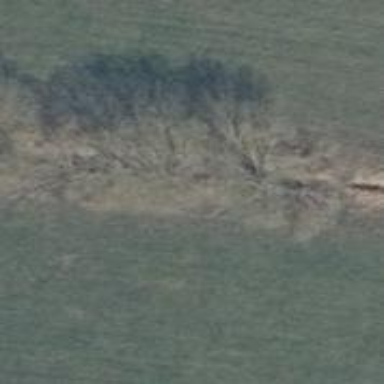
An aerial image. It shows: Row of trees in natural setting.